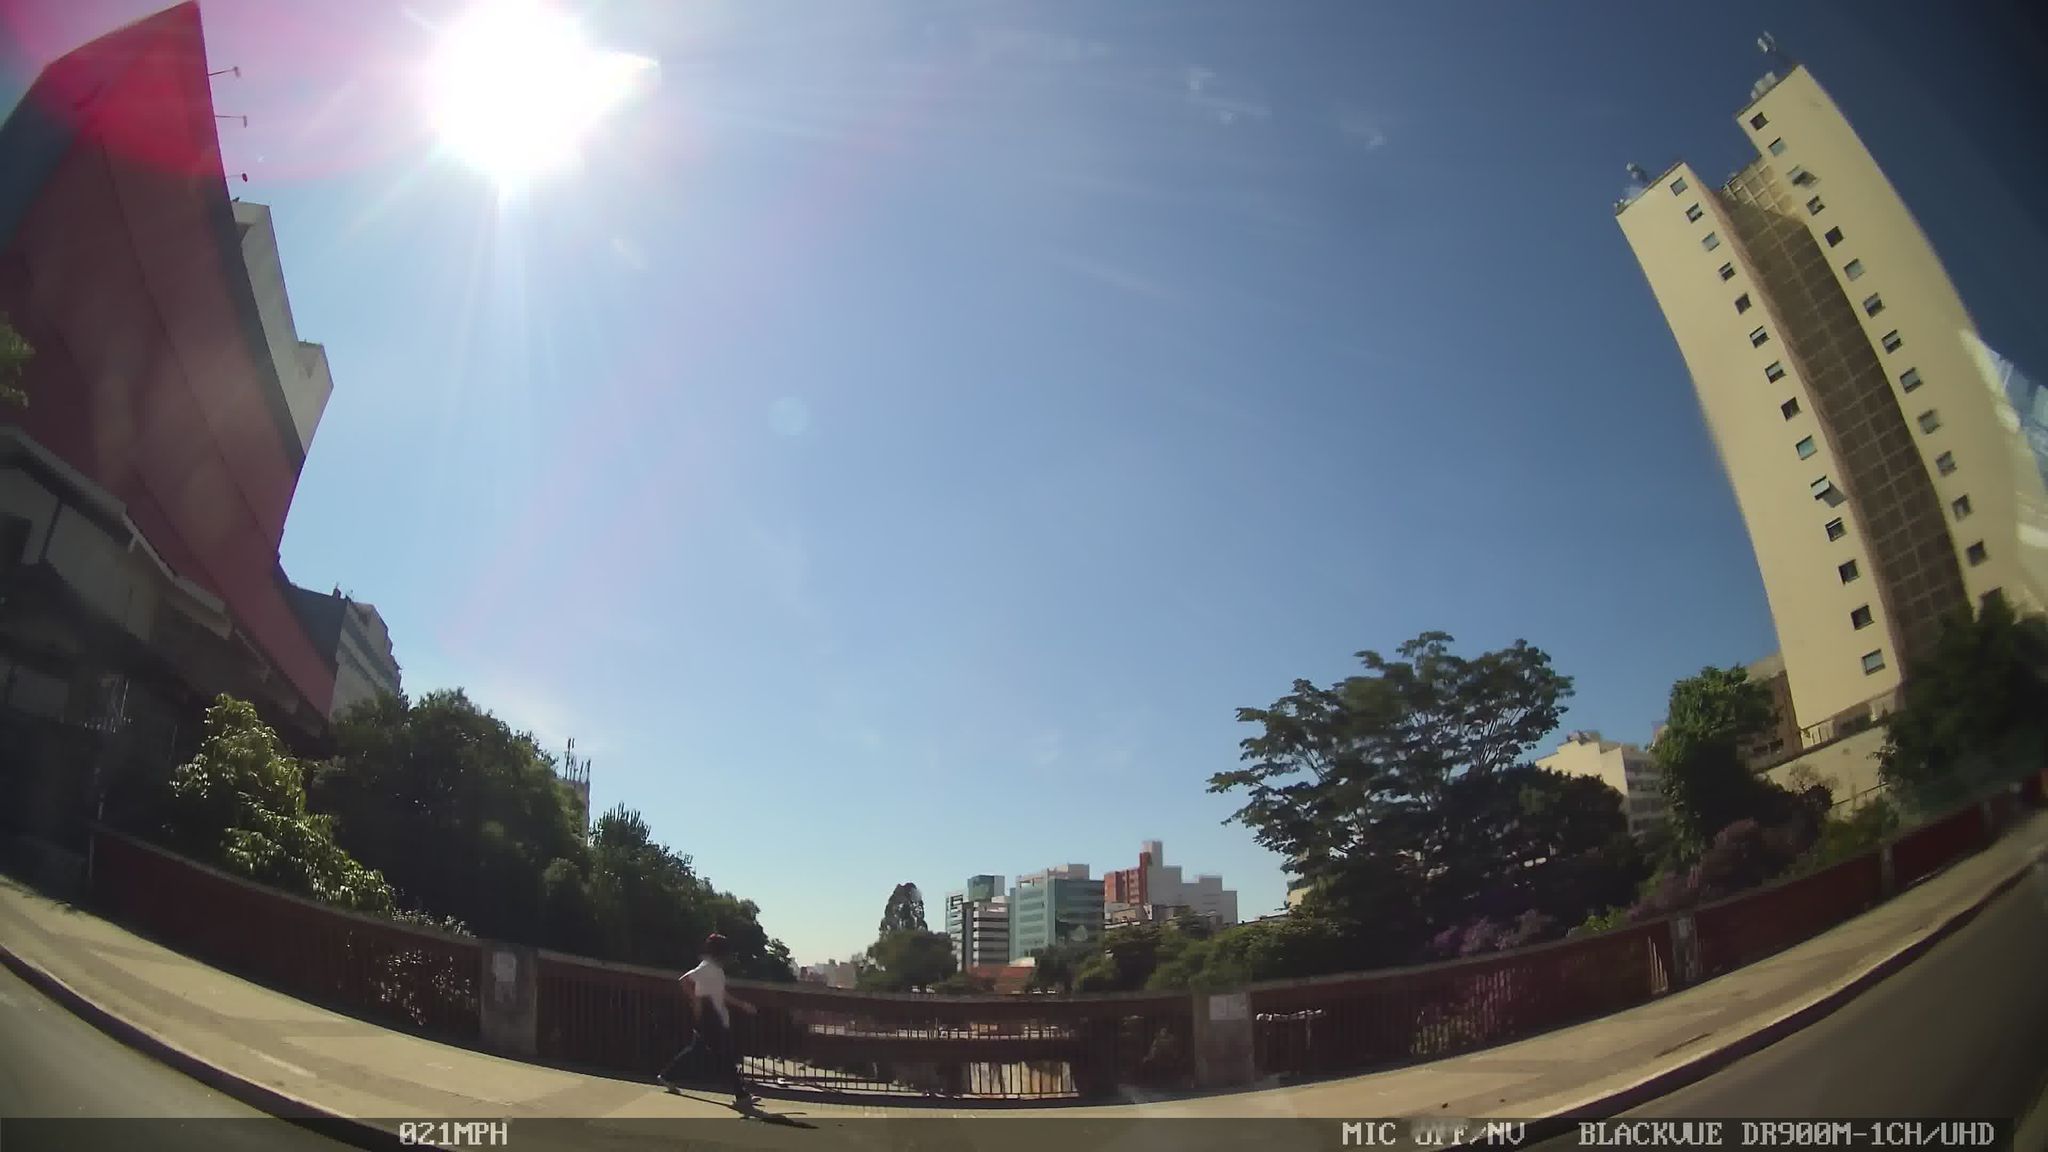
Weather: clear
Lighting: day
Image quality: good
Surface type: driving surface
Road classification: primary
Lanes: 2
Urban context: urban centre
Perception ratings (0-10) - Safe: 0.16, Lively: 3.58, Beautiful: 5.17, Boring: 4.3, Depressing: 4.11, Wealthy: 2.4